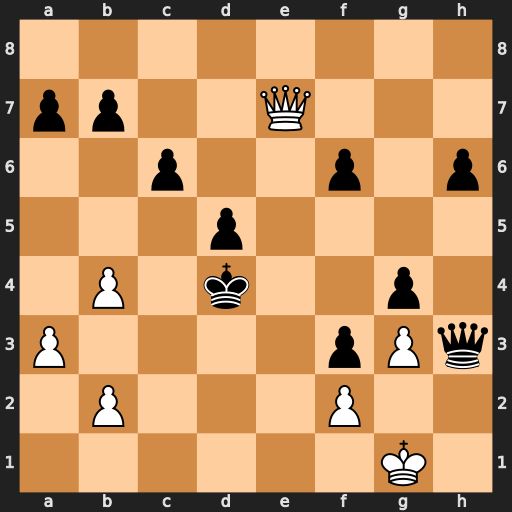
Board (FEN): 8/pp2Q3/2p2p1p/3p4/1P1k2p1/P4pPq/1P3P2/6K1
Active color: w
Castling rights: -
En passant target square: -
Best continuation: Qe3+ Kc4 b3+ Kb5 Qc5+ Ka6 Qa5#